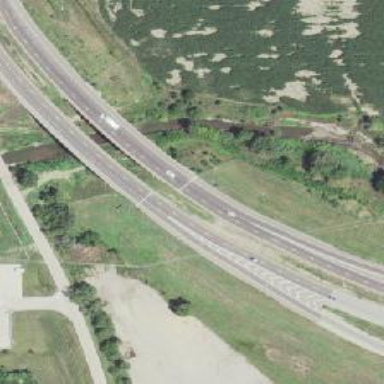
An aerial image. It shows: Motorway junction.